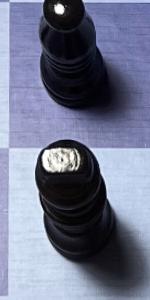
Label: King_Black